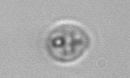
Label: Amoeba